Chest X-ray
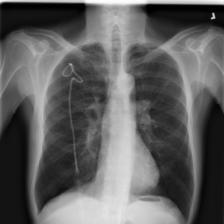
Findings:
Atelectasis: negative
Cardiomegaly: negative
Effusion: negative
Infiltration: negative
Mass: negative
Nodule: negative
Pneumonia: negative
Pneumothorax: positive
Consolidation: negative
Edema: negative
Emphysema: positive
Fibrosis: negative
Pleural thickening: negative
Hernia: negative